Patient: sex F, age 68
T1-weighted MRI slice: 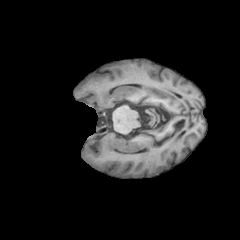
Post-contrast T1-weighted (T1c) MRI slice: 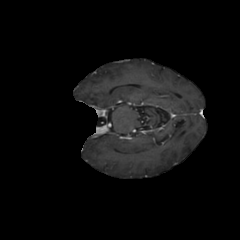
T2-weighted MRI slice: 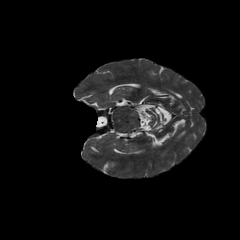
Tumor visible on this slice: no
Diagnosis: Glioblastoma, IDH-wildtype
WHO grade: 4